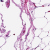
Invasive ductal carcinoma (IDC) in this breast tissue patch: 0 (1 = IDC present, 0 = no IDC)